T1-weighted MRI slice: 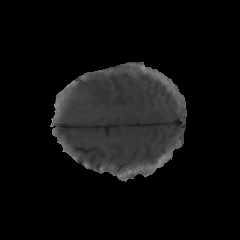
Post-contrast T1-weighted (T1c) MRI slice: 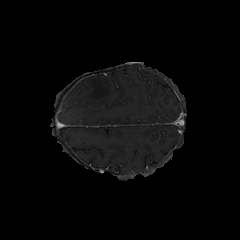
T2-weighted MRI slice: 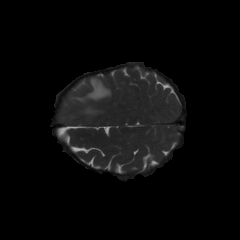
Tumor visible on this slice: yes